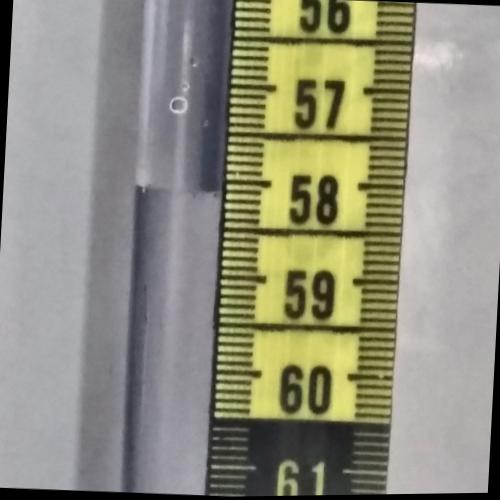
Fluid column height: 58.1 cm